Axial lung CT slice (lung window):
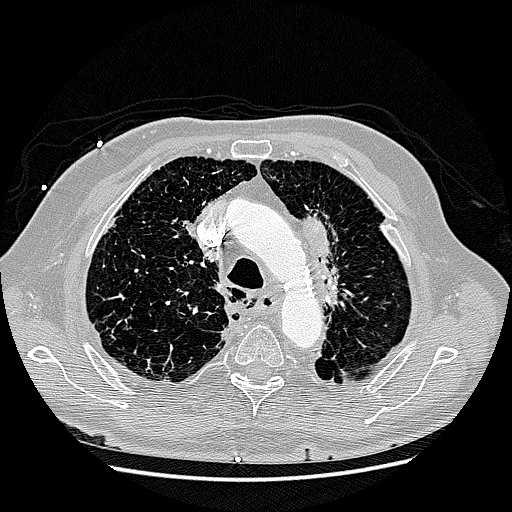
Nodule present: no